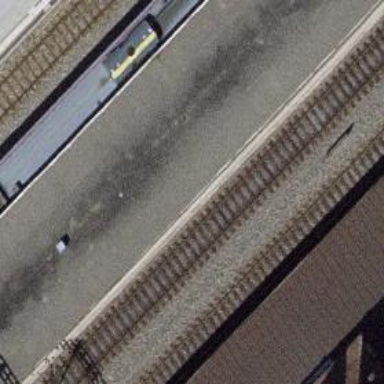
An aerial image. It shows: Stop position for public transport on the railway.